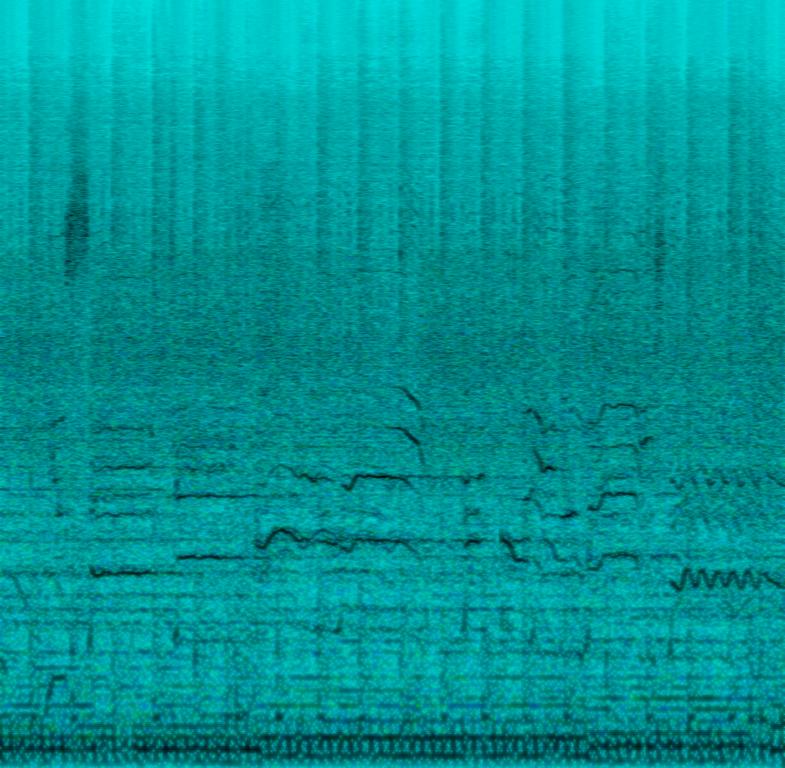
A male vocalist sings this high energy Rock song. The tempo is fast with enthusiastic and skilled bass guitar lines, intense, hard hitting drums, groovy electric guitar accompaniment and rhythmic keyboard. The song is youthful, animated, spirited, animated,vigorous, incredibly vital and vivacious. This song is Hard Rock/ Progressive metal.